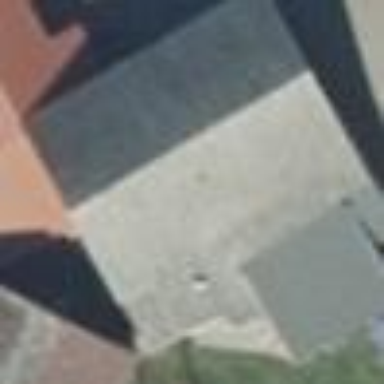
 oriented along the structure. The roof is painted grey."